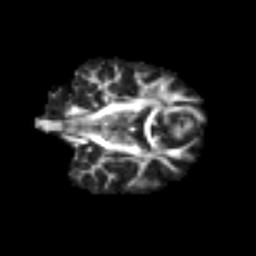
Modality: FA
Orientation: coronal
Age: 67
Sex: female
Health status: ill
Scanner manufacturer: siemens
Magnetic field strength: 3 T
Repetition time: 8.7 s
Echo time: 0.11 s